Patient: sex F, age 58
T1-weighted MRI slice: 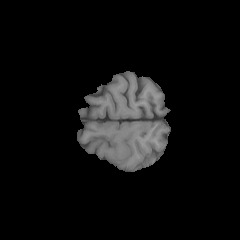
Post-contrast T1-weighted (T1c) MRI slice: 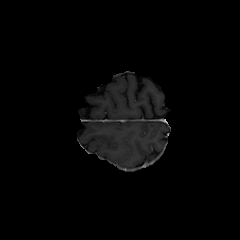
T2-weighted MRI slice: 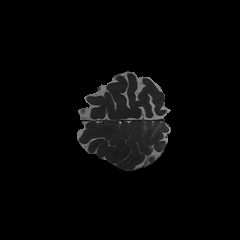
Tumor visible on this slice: no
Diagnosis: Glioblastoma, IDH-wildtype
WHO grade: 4